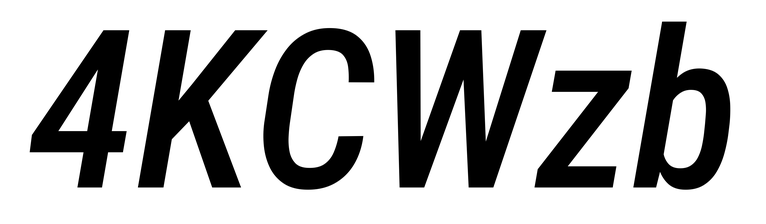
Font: Roboto-Italic_Condensed_Medium_Italic